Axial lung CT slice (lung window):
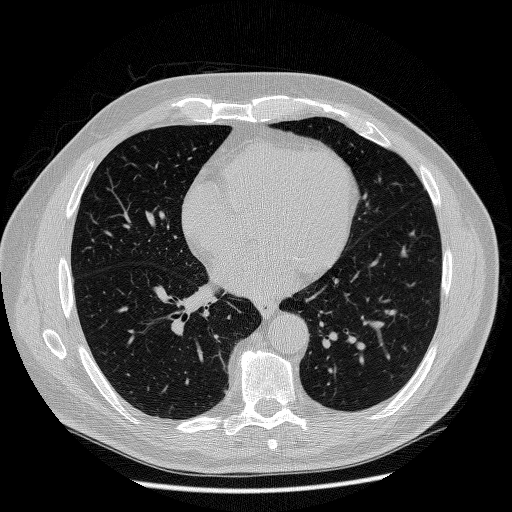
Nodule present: no